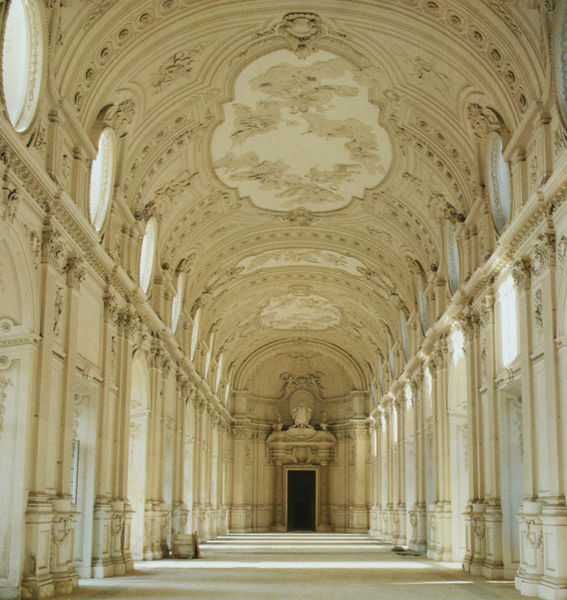
Titel: Galleria di Diana oder Große Galerie
Künstler: Filippo Juvarra
Standort: Venaria Reale bei Turin
Institution: Castello di Venaria Reale
Schlagwörter: dunkel, himmel, schatten, weiß, gelb, blumen, fenster, frankreich, glas, hell, licht, marmor, pfeiler, raum, schmuck, säule, säulen, tür, schloss, weg, beige, muster, ornament, kappen, architektur, barock, lang, sockel, weit, innenraum, spiegel, türbogen, kirche, sonne, figur, interieur, decke, rund, statue, deutschland, relief, bogen, türen, leer, türe, pilaster, saal, rundbogen, kartusche, symmetrie, ornamente, verzierung, türrahmen, stuck, lichteinfall, hoch, tor, galerie, halle, foto, fotografie, photographie, fussboden, eingang, gang, zugang, loggia, gewölbe, sonnenstrahl, medaillon, palast, scheiben, groß, flur, kapitelle, photo, halbrund, fries, portal, wappen, sims, doppelsäulen, gesims, pforte, okuli, bündelpfeiler, farbfoto, fluchtpunkt, deckengemälde, fresko, stuckdecke, zierde, korinthisch, joch, gothisch, aufnahme, verzierungen, fluchtperspektive, rosetten, mamor, sonnen, gebälk, klassizistisch, säulengang, lisenen, tonnengewölbe, travee, gurtbögen, runde fenster, deckengewölbe, korridor, stichkappen, ghell, fotografiue, sale, bugen, erziert, jocj, pphotographie, scmuckv, deckenornamente, supraporta, hohe decke, hohe halle, schloßsaal, wen, happen, mittelpunt